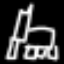
Label: chair